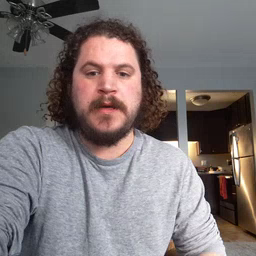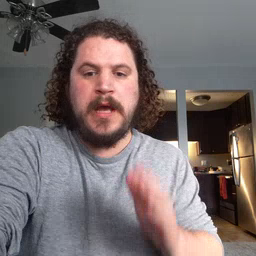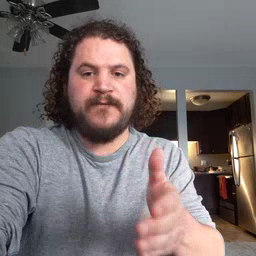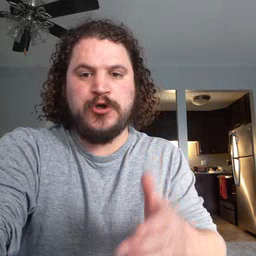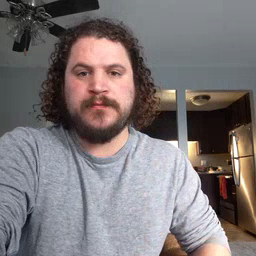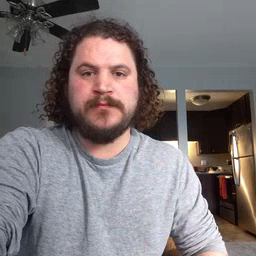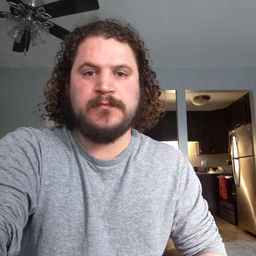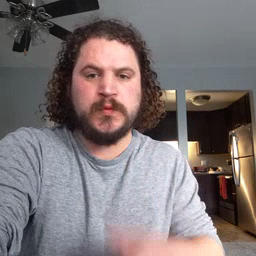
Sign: after